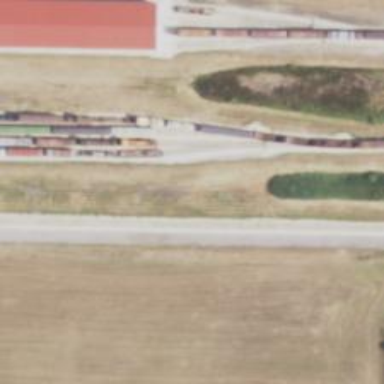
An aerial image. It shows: Preserved railway yard with rail tracks.